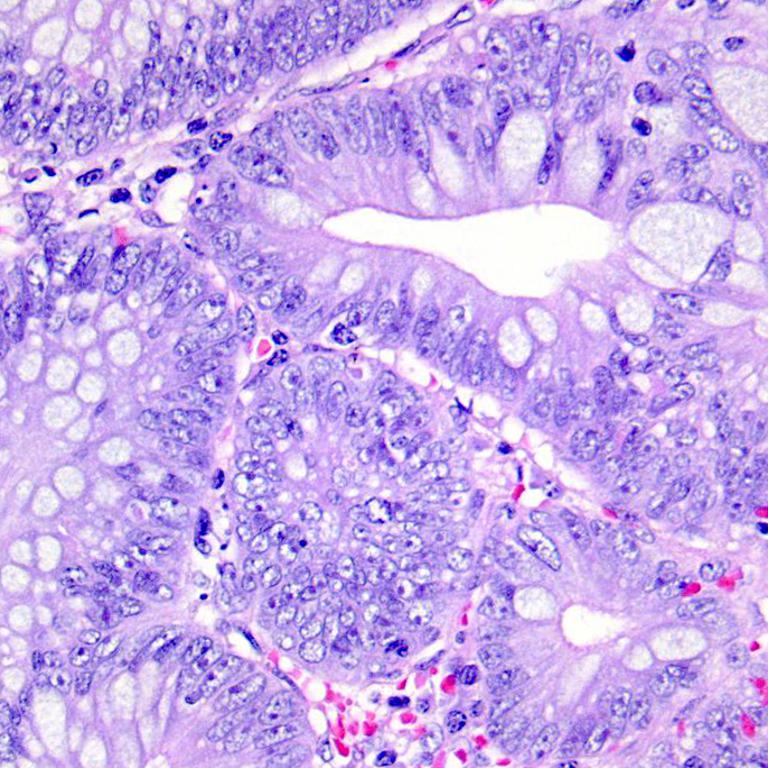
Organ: colon
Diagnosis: adenocarcinomas